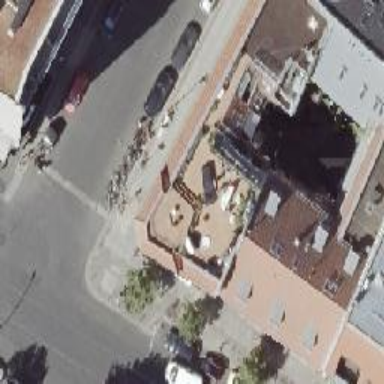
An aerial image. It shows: Bar.